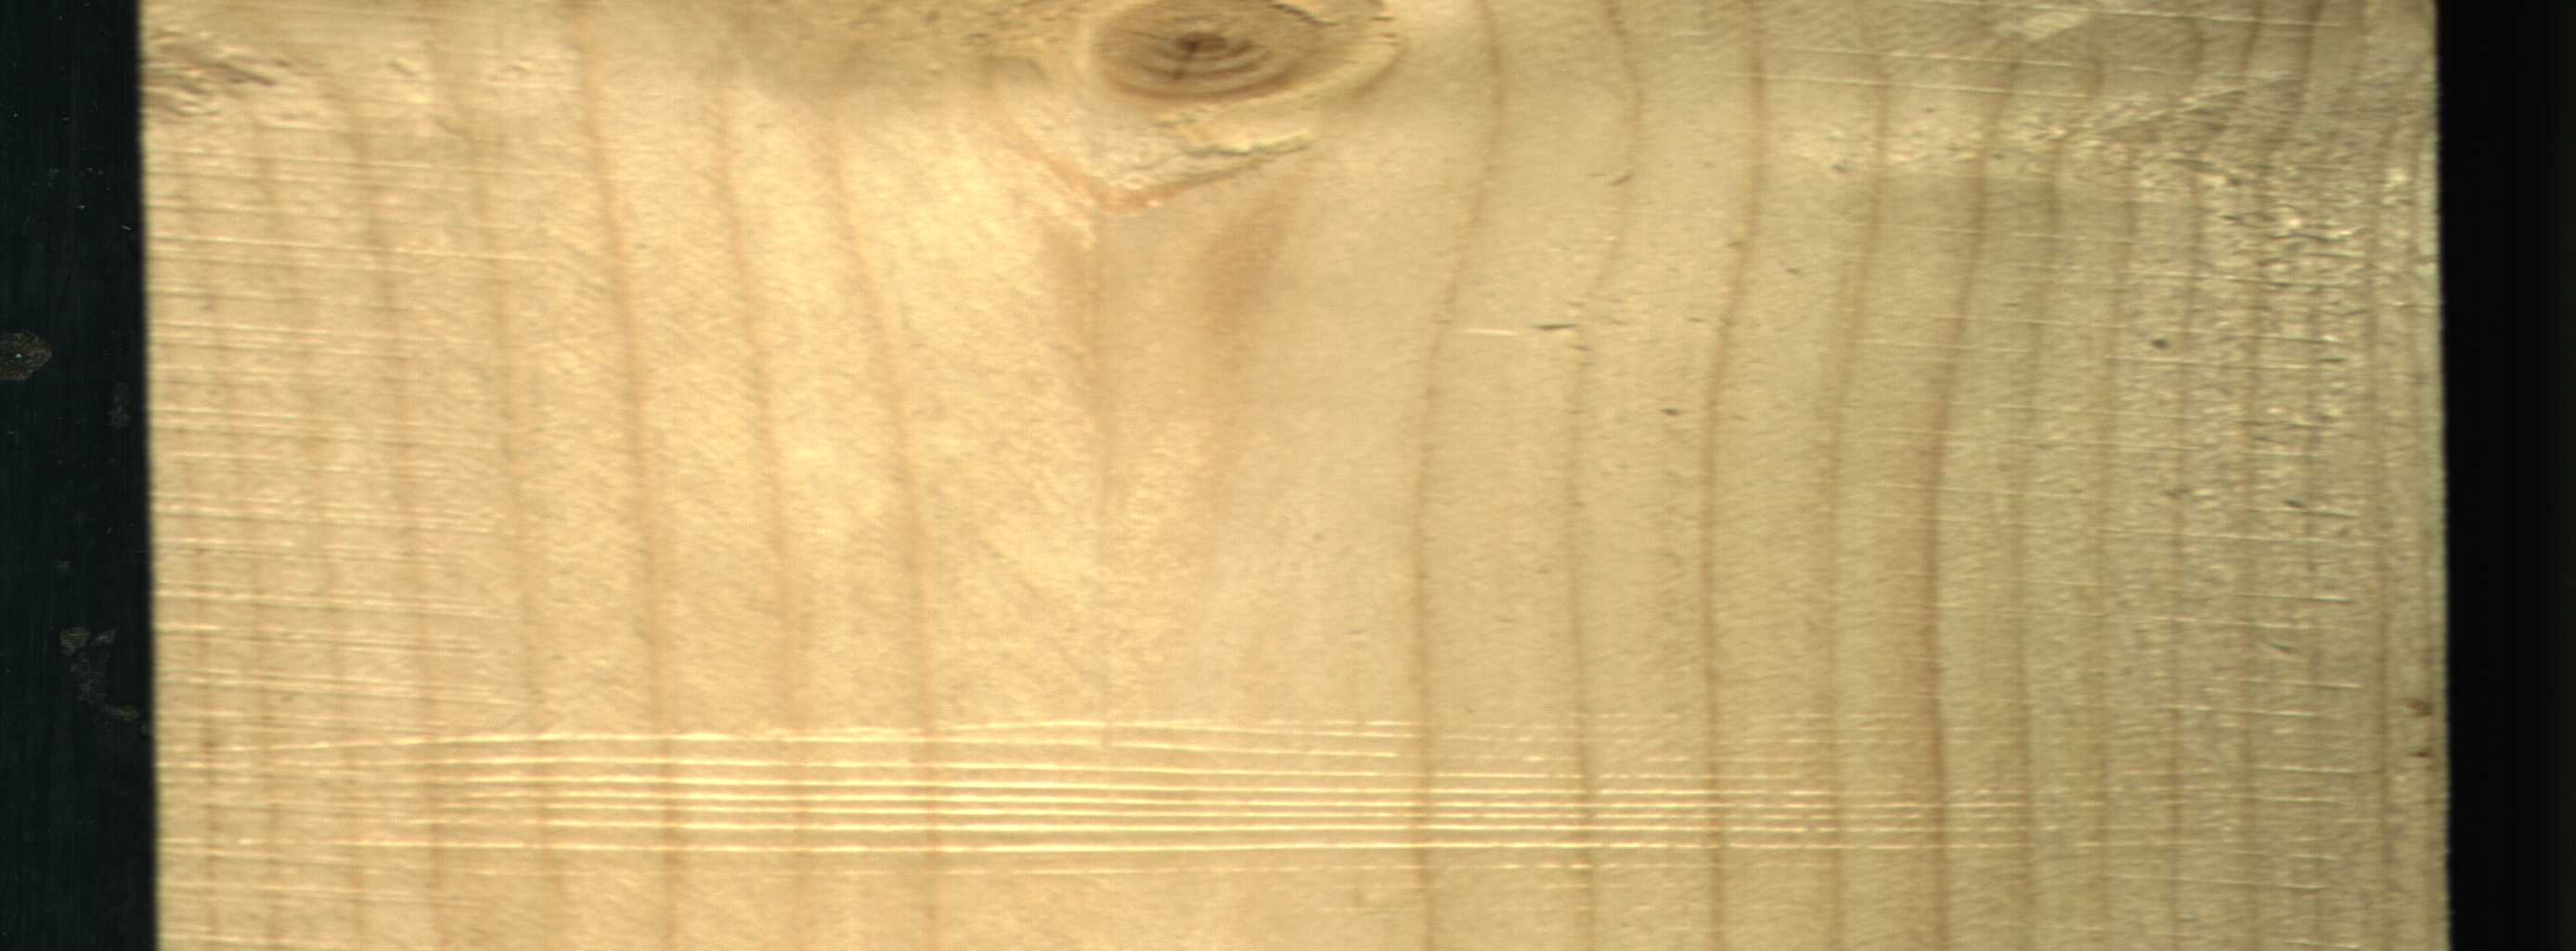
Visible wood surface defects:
Live_Knot